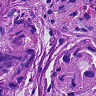
Metastatic tissue present: yes